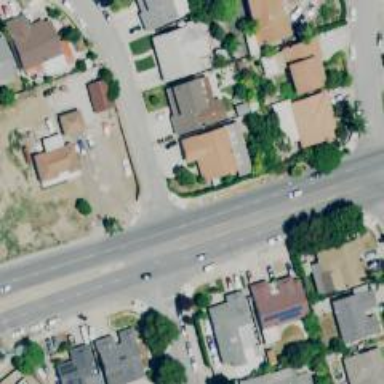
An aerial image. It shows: Residential road with separate sidewalk.